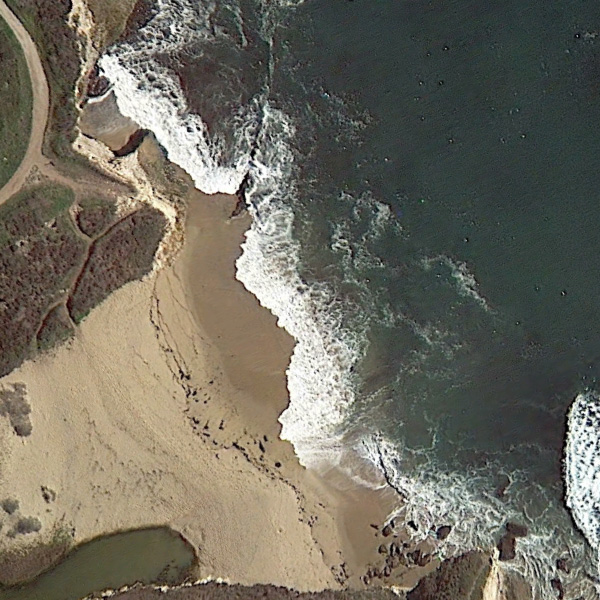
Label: Beach